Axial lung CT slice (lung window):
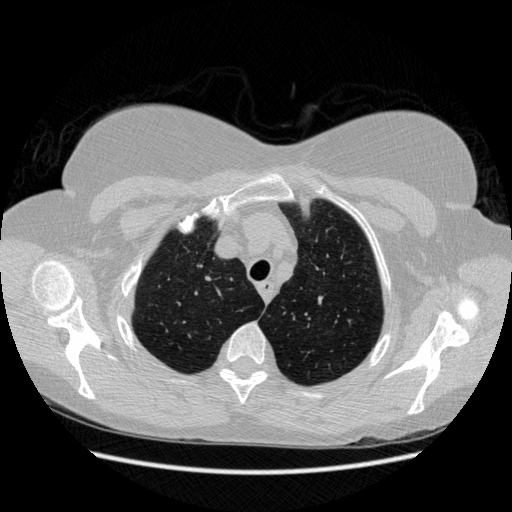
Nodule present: no